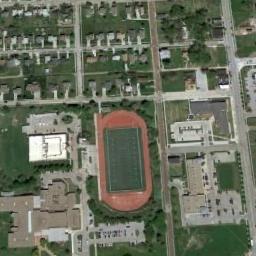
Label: ground_track_field